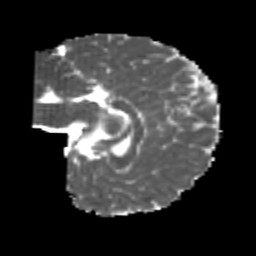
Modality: MD
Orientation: sagittal
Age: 25
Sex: female
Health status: healthy
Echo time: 0.074 s